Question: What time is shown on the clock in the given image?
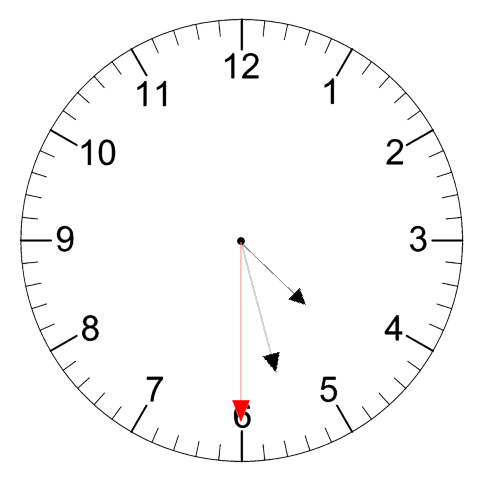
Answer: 04:27:30